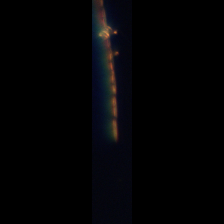
Taxon: Psuedo-nitzschia
Group: Diatoms